Field crop: maize
Growth stage: 2
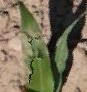
Species: maize